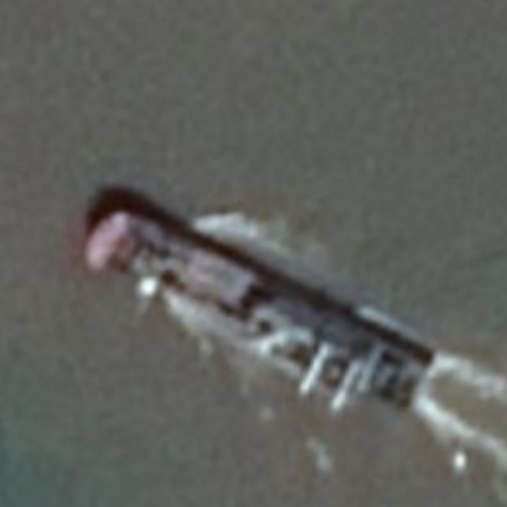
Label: Cargo_ship